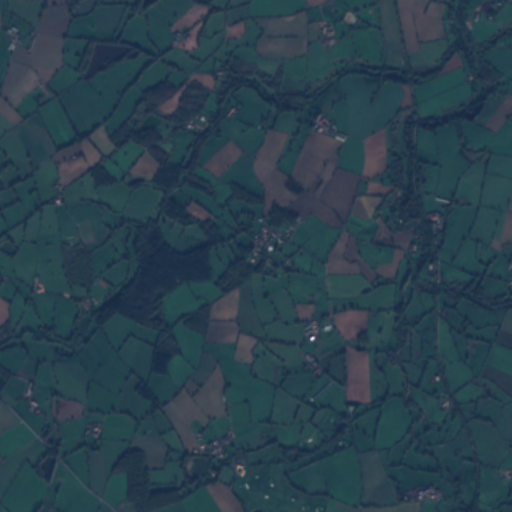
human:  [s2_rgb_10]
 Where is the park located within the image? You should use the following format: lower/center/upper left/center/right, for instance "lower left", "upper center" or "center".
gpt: The park is located in the lower right of the image.
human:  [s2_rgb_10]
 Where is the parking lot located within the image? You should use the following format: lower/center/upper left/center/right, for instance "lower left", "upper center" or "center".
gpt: The parking lot is located in the lower center of the image.
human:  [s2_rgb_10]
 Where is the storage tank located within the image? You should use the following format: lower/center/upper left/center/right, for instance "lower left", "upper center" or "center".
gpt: The storage tank is located in the lower center of the image.
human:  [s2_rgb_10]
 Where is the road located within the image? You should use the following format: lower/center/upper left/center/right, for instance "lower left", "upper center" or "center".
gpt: There is no road in the image.